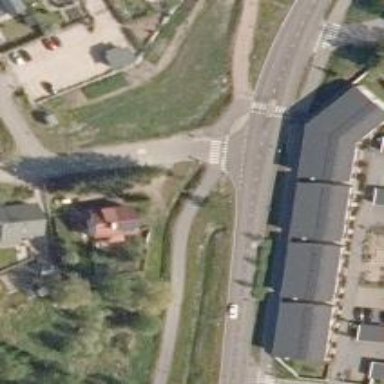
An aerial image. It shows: Road with "give way" sign.